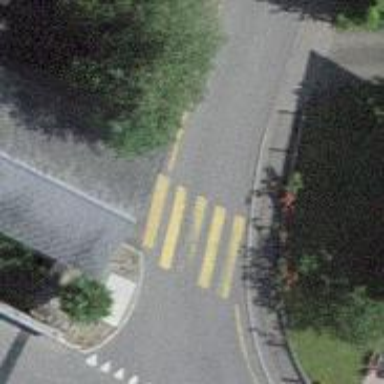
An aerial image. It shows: Uncontrolled zebra crossing with notable zebra markings.